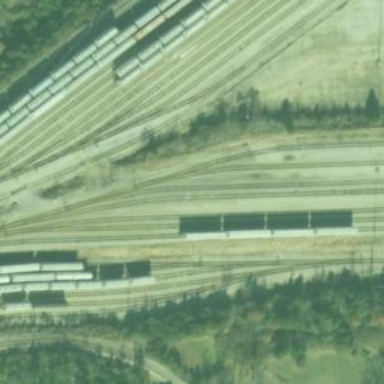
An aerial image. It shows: Railway yard used for servicing trains.